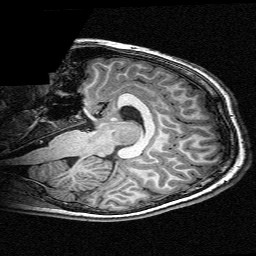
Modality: T1w
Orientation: sagittal
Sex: male